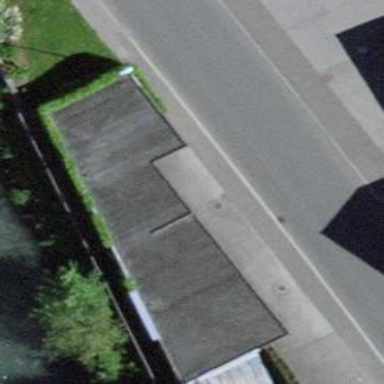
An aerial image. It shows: Group of garages.